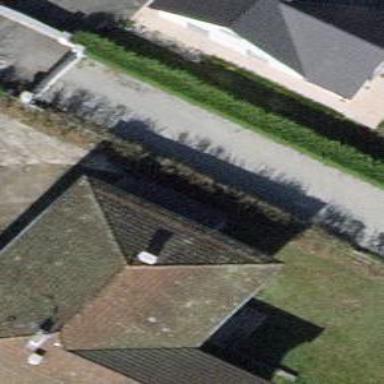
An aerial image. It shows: Detached building.